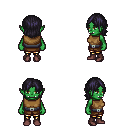
a pixel art fantasy rpg character, female body template, orc, green skin, leather chest armor, gold greaves, raven long bangs hairstyle, maroon shoes, four views (front, back, left, right), 2x2 character sprite sheet, small pixel art, hard edges, no anti-aliasing